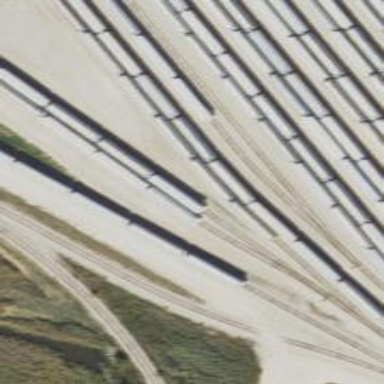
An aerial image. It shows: Railway spur service.